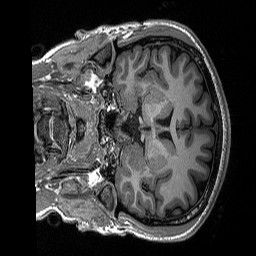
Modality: T1w
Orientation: coronal
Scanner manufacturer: siemens
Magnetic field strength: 3 T
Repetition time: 2.3 s
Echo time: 0.00298 s